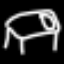
Label: bed